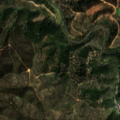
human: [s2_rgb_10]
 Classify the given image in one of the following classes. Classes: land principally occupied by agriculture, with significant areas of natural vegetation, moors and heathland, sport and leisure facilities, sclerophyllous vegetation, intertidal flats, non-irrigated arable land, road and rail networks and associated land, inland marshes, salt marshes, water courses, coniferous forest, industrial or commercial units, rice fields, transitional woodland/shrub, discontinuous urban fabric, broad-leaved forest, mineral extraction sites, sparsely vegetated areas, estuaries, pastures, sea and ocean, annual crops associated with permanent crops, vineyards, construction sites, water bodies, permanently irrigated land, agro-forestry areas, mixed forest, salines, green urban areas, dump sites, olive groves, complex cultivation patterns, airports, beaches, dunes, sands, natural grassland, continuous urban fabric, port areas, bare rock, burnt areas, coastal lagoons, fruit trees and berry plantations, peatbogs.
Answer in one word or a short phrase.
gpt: agro-forestry areas, broad-leaved forest, transitional woodland/shrub